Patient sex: F
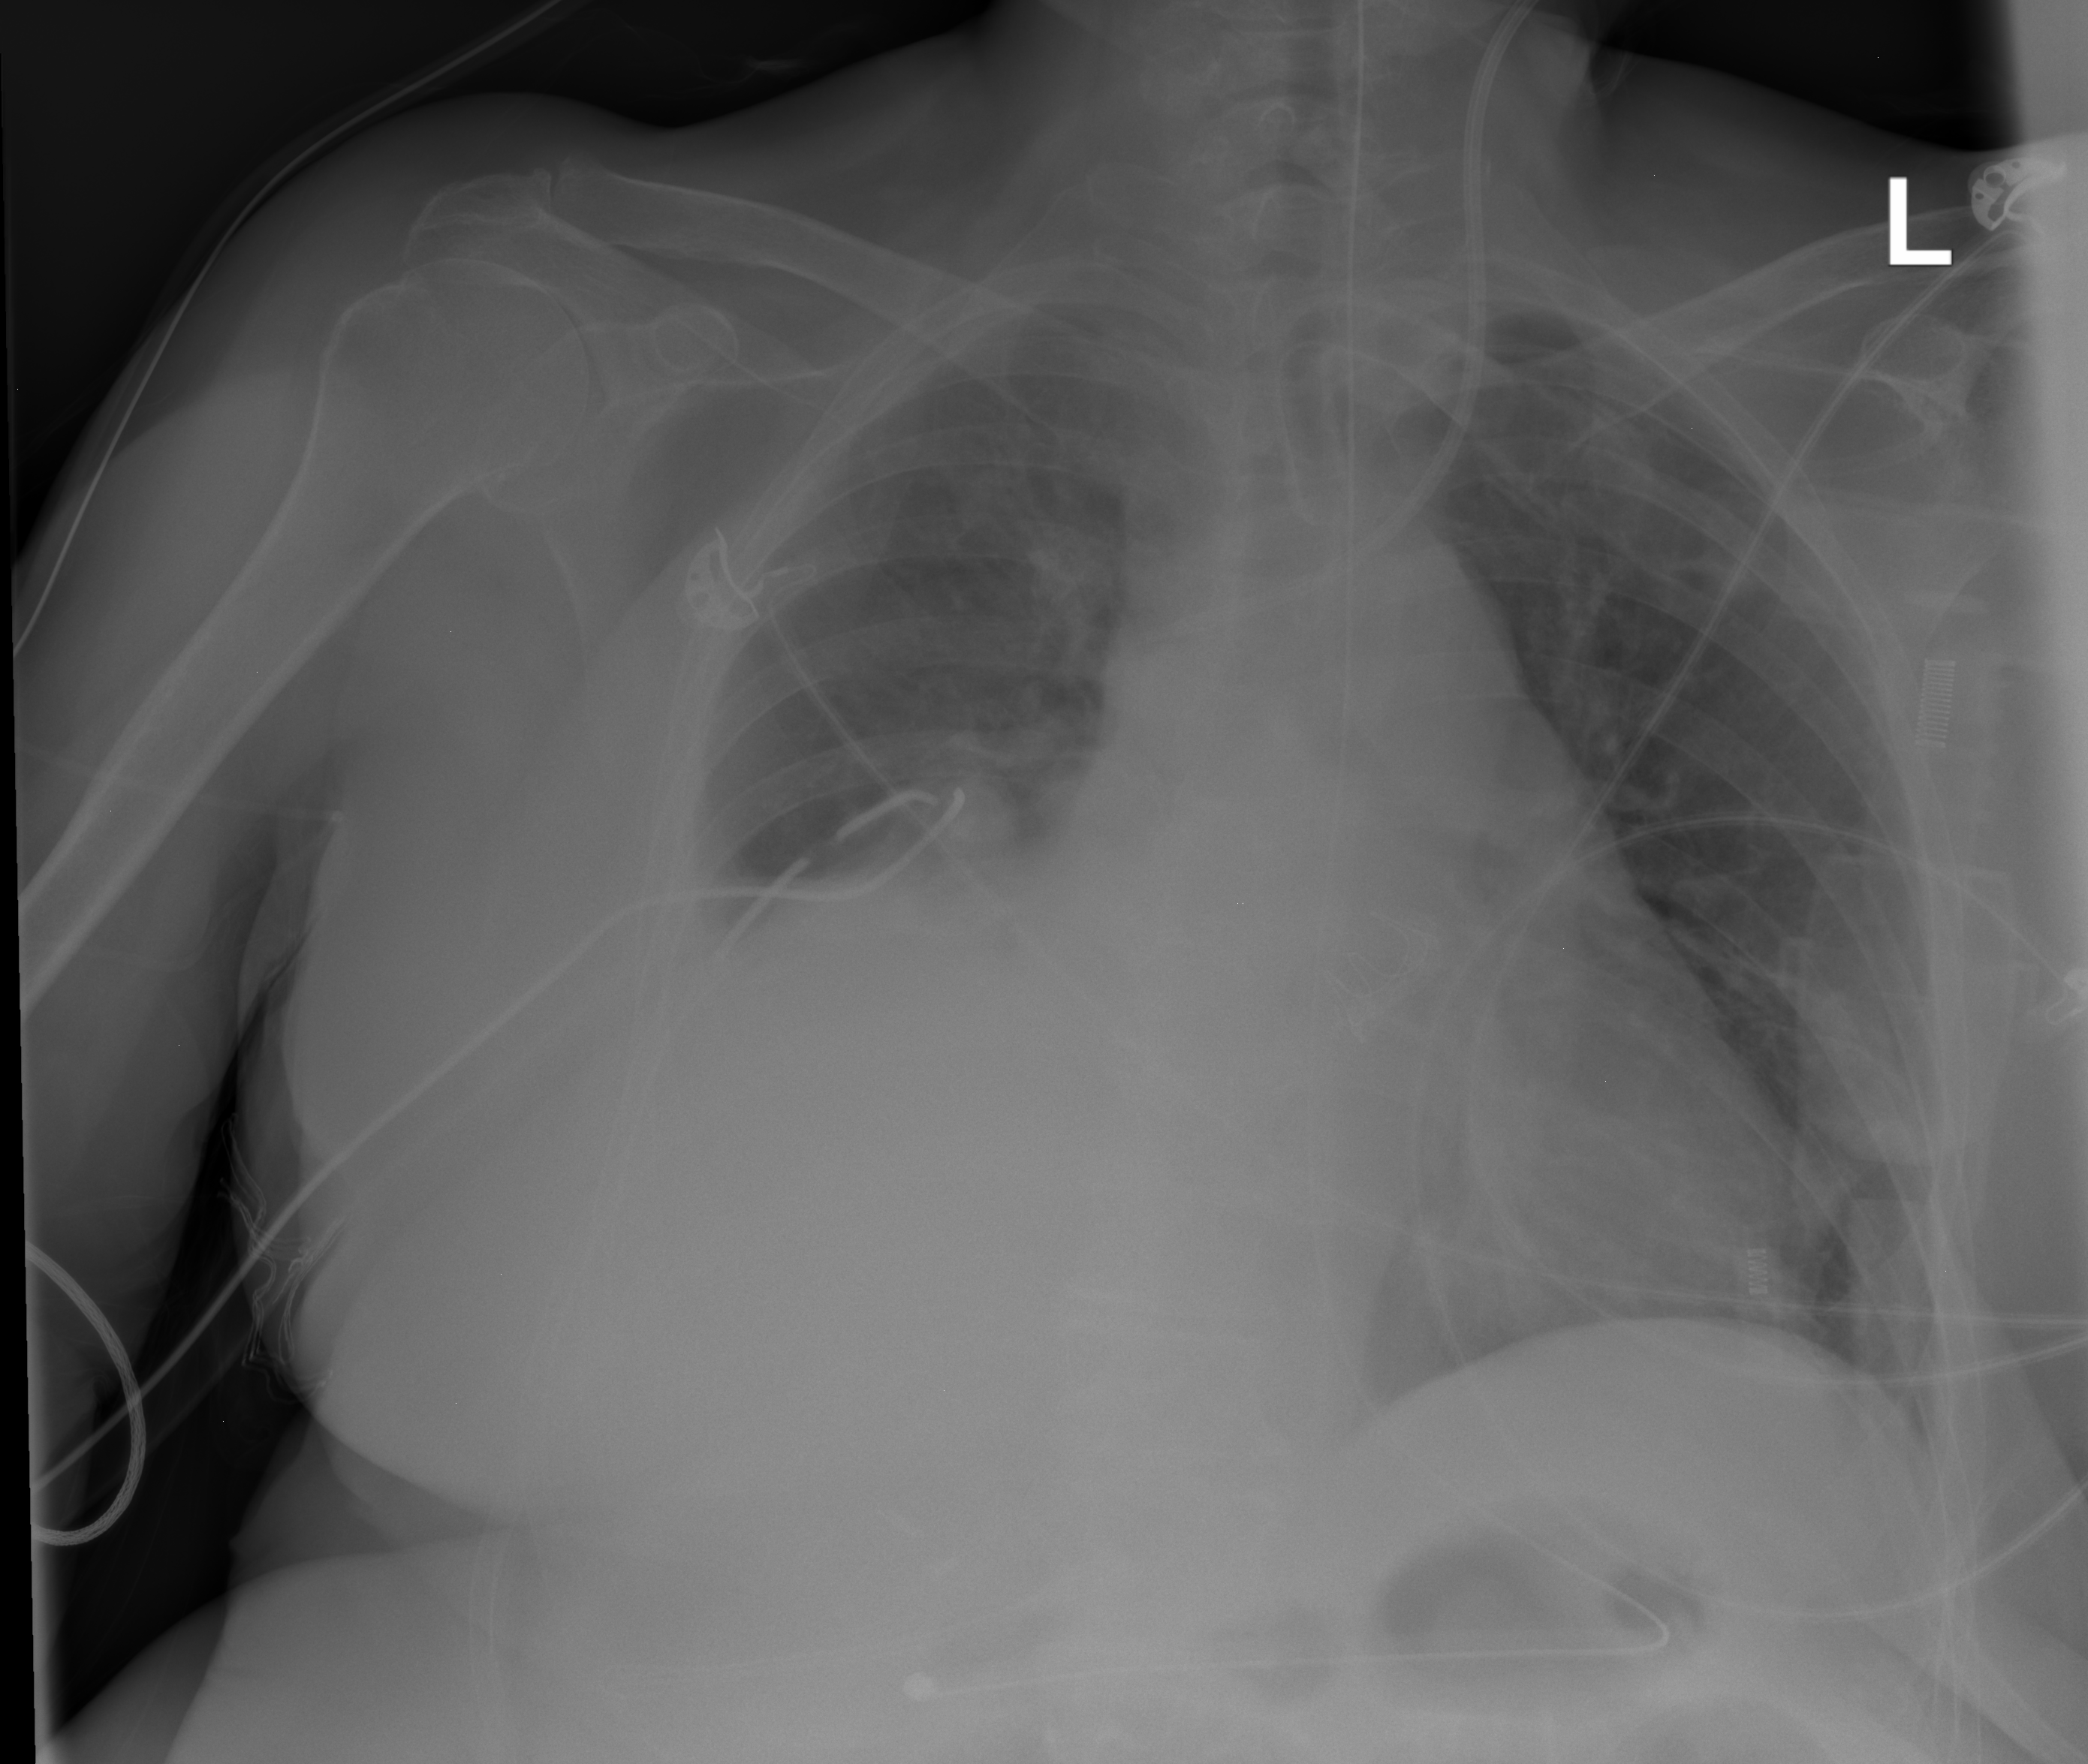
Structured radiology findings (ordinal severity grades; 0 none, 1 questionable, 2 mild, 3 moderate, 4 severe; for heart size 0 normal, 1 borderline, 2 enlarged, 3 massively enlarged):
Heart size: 2
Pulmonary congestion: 2
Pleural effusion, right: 2
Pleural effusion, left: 0
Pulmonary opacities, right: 0
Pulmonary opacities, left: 0
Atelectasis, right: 2
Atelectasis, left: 1